Question: When generating new lines in a continuous form, the last line appears with a pen on the record selector (picture 1). Once another record has been clicked, this pen is replaced by an arrow (picture 2).
How can one programmatically identify the 'pen' status versus the 'arrow' status?

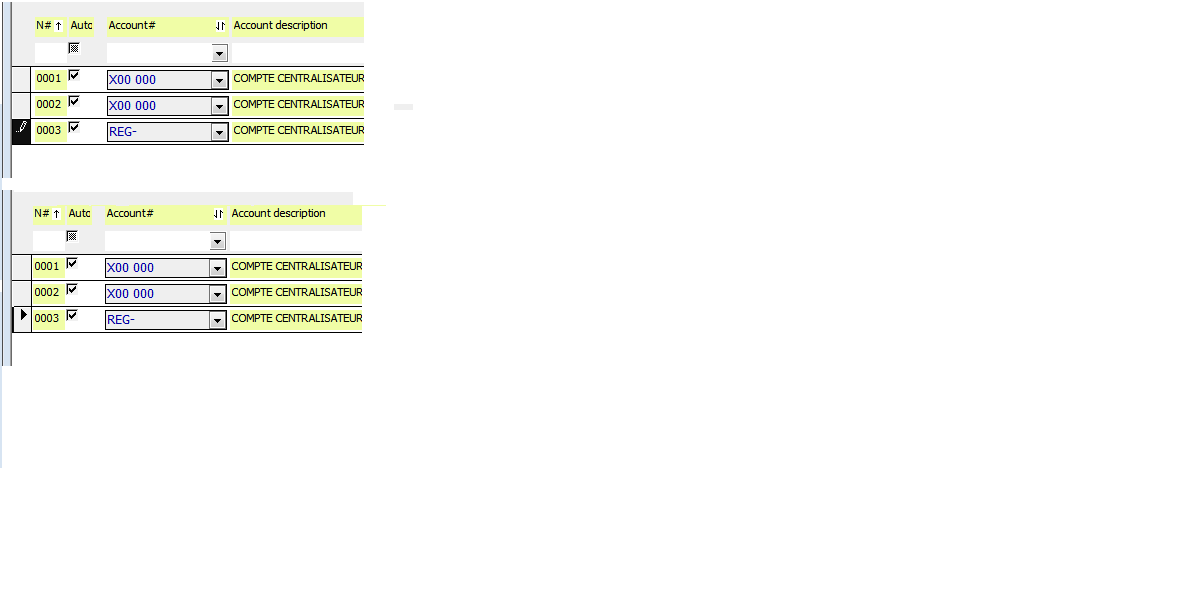
Answer: I think the pen symbol appears when an edit is in progress for the current record.
Check to confirm the pen symbol's presence is consistent with the form's Dirty status ... if 'Me.Dirty = True', the record selector symbol should be the pencil instead of the arrow.